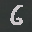
Label: 6